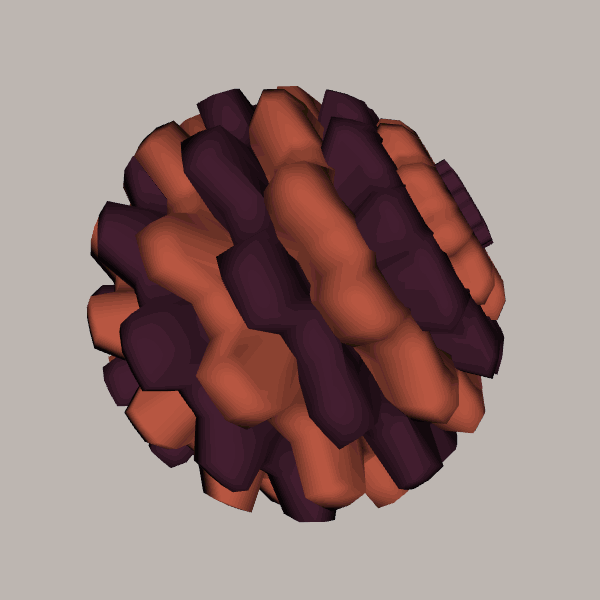
Background: light